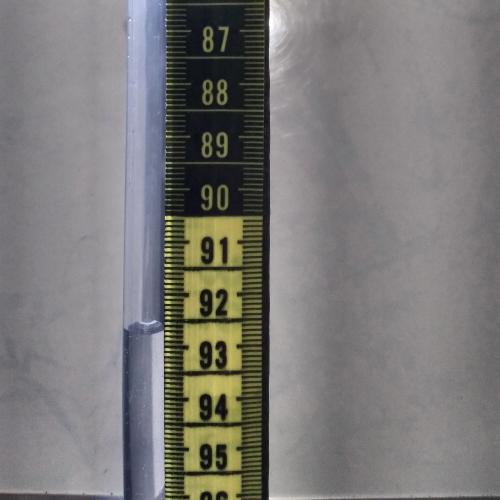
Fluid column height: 92.3 cm